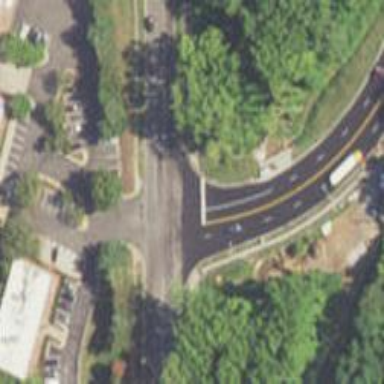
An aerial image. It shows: Stop road.